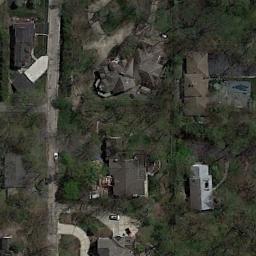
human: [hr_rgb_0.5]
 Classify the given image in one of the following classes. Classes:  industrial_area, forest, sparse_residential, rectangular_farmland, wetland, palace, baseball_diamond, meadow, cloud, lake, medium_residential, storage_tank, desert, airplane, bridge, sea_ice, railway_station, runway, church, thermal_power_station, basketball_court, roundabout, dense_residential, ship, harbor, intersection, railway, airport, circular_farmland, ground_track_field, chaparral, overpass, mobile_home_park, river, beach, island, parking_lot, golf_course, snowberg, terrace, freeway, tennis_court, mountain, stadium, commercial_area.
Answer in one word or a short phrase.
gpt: medium_residential